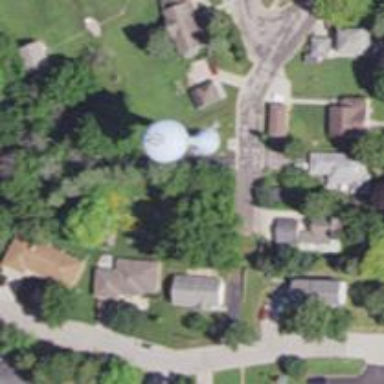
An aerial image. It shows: Water tower that is man-made.